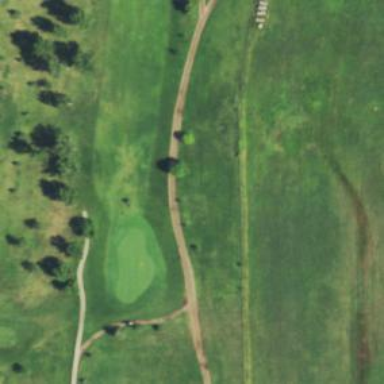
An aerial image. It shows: View of golf hole.